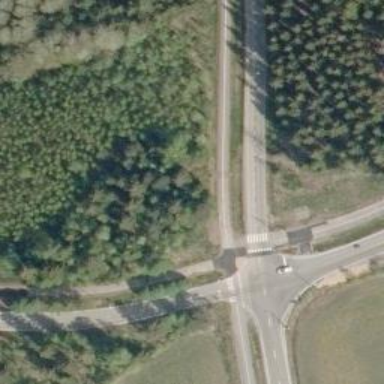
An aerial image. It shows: Asphalt cycleway.